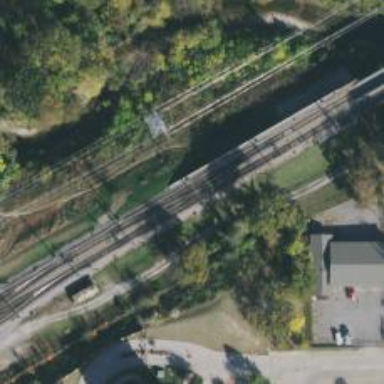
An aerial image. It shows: Light rail railway system with contact lines for electrification.